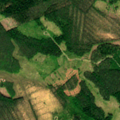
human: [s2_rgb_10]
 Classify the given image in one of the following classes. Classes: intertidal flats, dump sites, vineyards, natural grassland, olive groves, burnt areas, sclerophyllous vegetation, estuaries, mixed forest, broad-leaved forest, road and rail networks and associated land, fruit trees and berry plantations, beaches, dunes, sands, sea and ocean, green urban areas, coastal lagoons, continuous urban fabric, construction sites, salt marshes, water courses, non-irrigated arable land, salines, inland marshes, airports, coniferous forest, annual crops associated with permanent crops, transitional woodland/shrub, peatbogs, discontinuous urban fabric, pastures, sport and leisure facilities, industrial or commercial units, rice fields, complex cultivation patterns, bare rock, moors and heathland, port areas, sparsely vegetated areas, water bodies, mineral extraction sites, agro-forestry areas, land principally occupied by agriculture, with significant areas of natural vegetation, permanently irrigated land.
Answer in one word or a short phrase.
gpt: coniferous forest, mixed forest, transitional woodland/shrub